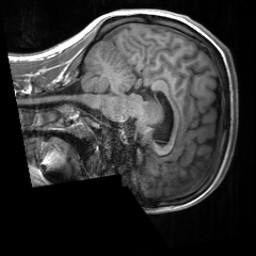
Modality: T1w
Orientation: sagittal
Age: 22
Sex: female
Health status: healthy
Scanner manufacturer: siemens
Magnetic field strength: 3 T
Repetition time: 2 s
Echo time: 0.00232 s